Field crop: maize
Growth stage: 2
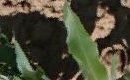
Species: maize